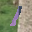
Label: 1